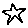
Label: star